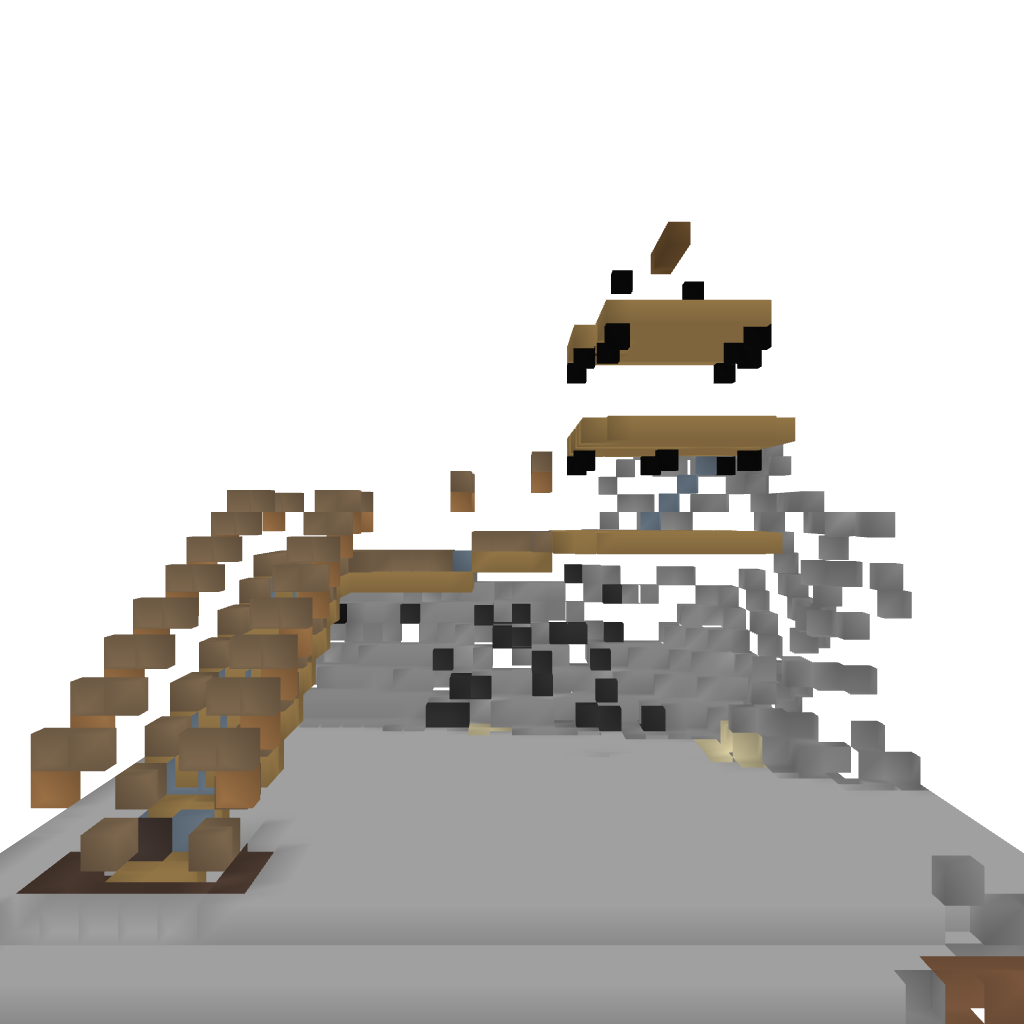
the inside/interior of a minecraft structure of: Mountainside Cottage